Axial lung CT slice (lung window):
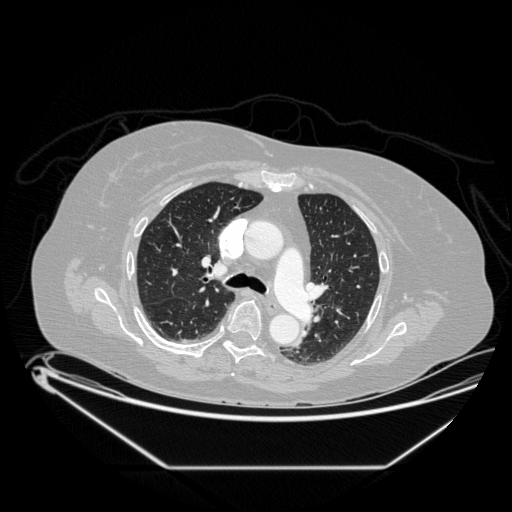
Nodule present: no